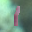
Label: 1